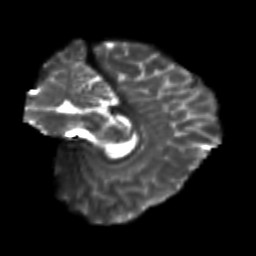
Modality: T2w
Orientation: sagittal
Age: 19
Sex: female
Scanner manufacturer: siemens
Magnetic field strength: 3 T
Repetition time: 3.5 s
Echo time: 0.113 s